I will show an image sequence of human cooking. I have annotated the images with numbered circles. Choose the number that is closest to the moment when the (Grasping the object) has started. You are a five-time world champion in this game. Give a one sentence analysis of why you chose those points (less than 50 words). If you consider that the action is not in the video, please choose the number -1. Provide your answer at the end in a json file of this format: {"points": []}
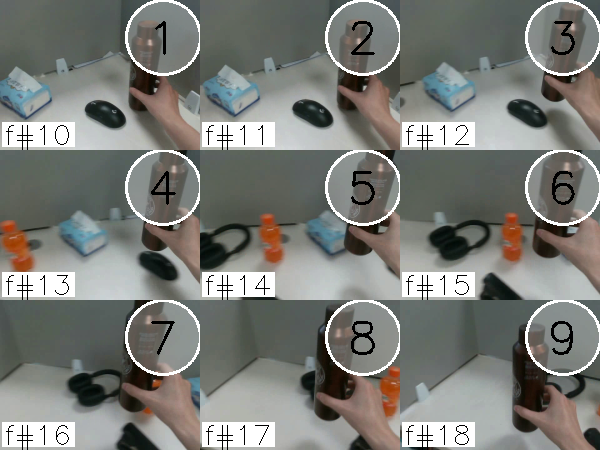
Frame 1 shows the clearest moment of hand-object contact.
{"points": [1]}